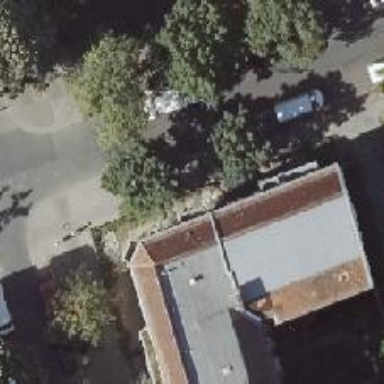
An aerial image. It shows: Apartment building with double saltbox roof shape.